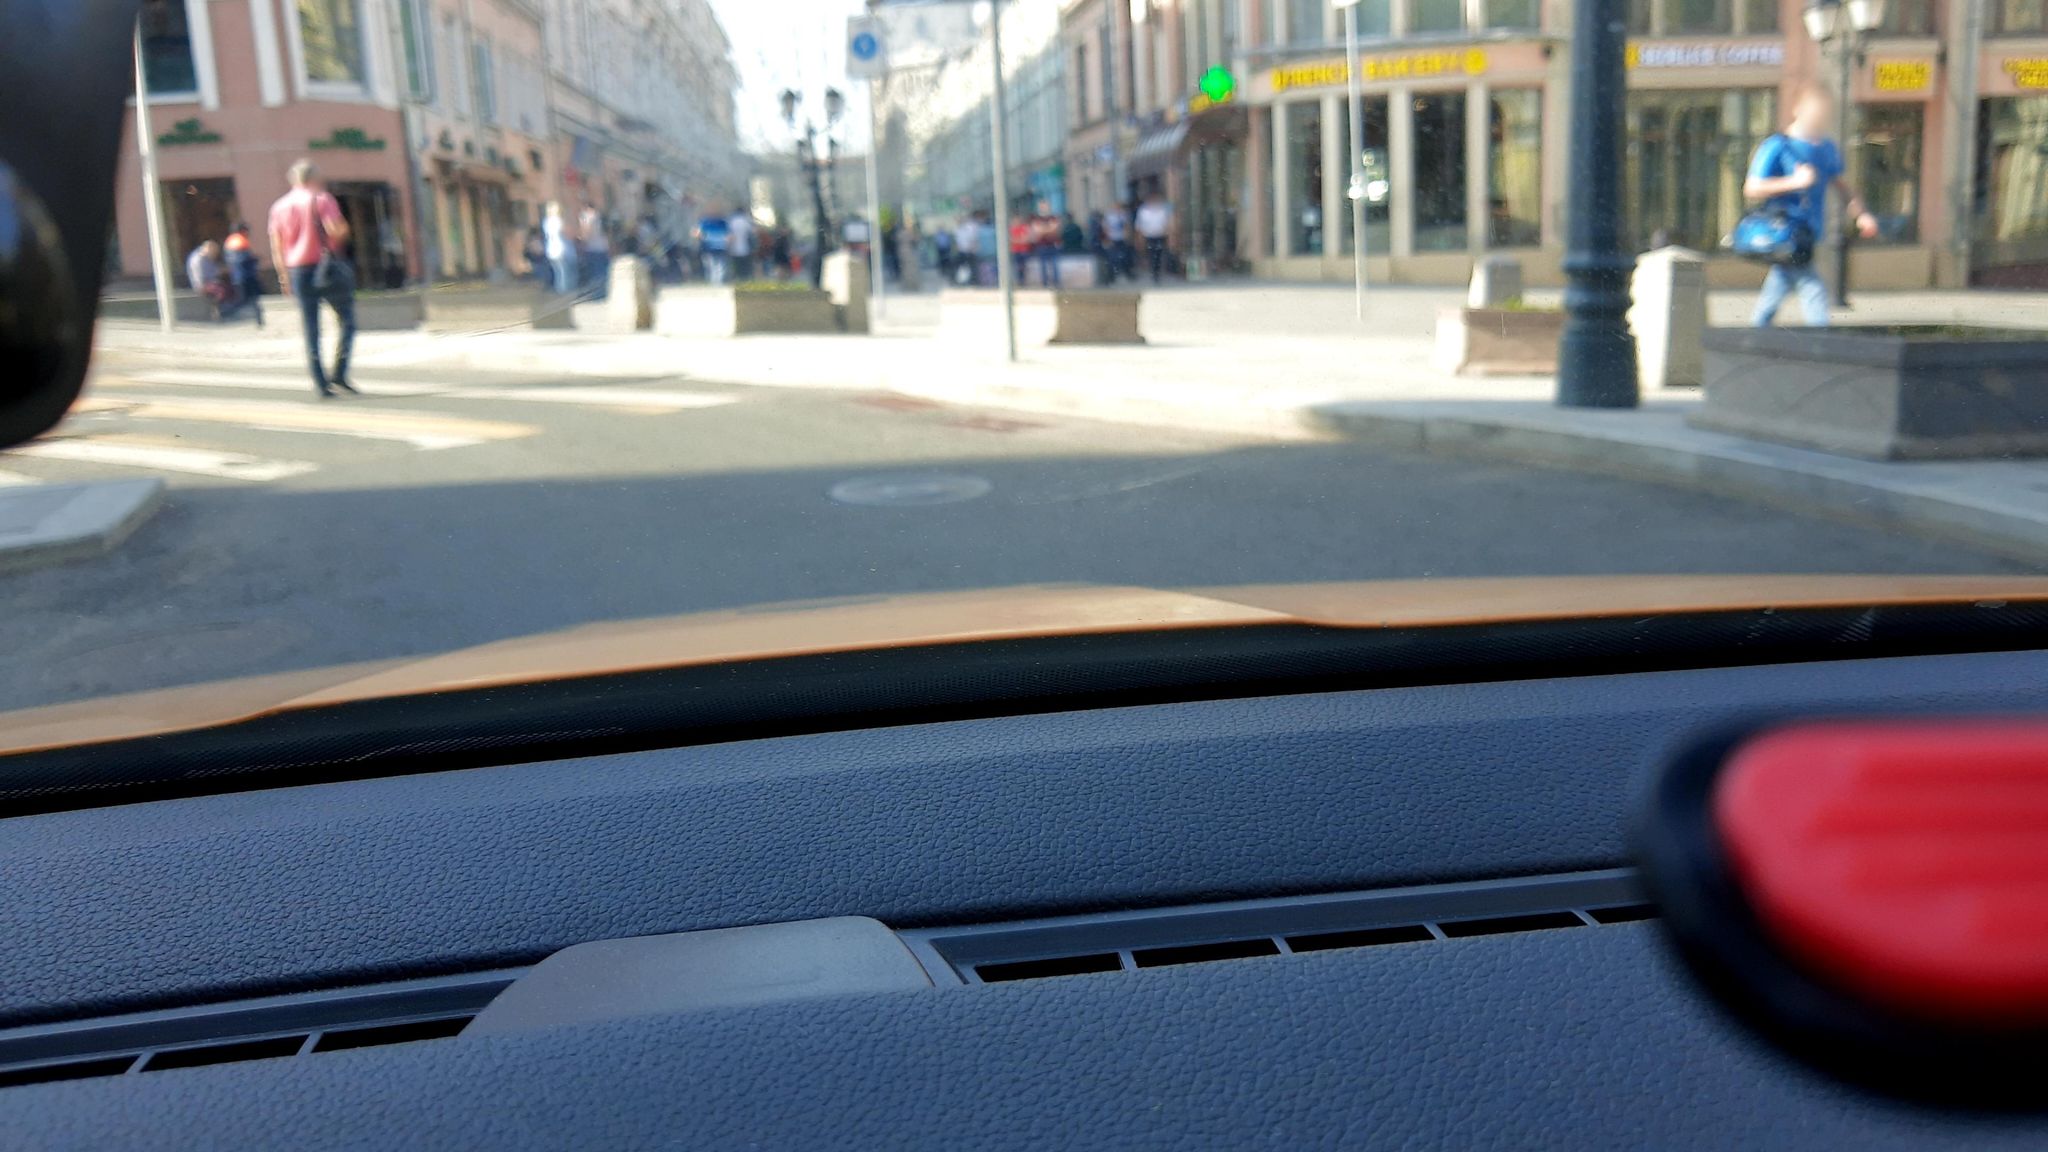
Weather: snowy
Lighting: day
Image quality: slightly poor
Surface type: driving surface
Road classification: unclassified
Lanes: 2
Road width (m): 2
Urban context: urban centre
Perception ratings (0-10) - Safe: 2.58, Lively: 7.63, Beautiful: 2.74, Boring: 1.29, Depressing: 2.87, Wealthy: 5.93